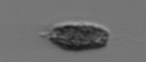
Label: Pseudochattonella_farcimen